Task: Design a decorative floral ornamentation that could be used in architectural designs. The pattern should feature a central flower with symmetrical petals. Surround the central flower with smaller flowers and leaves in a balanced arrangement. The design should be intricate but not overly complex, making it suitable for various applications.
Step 1243:
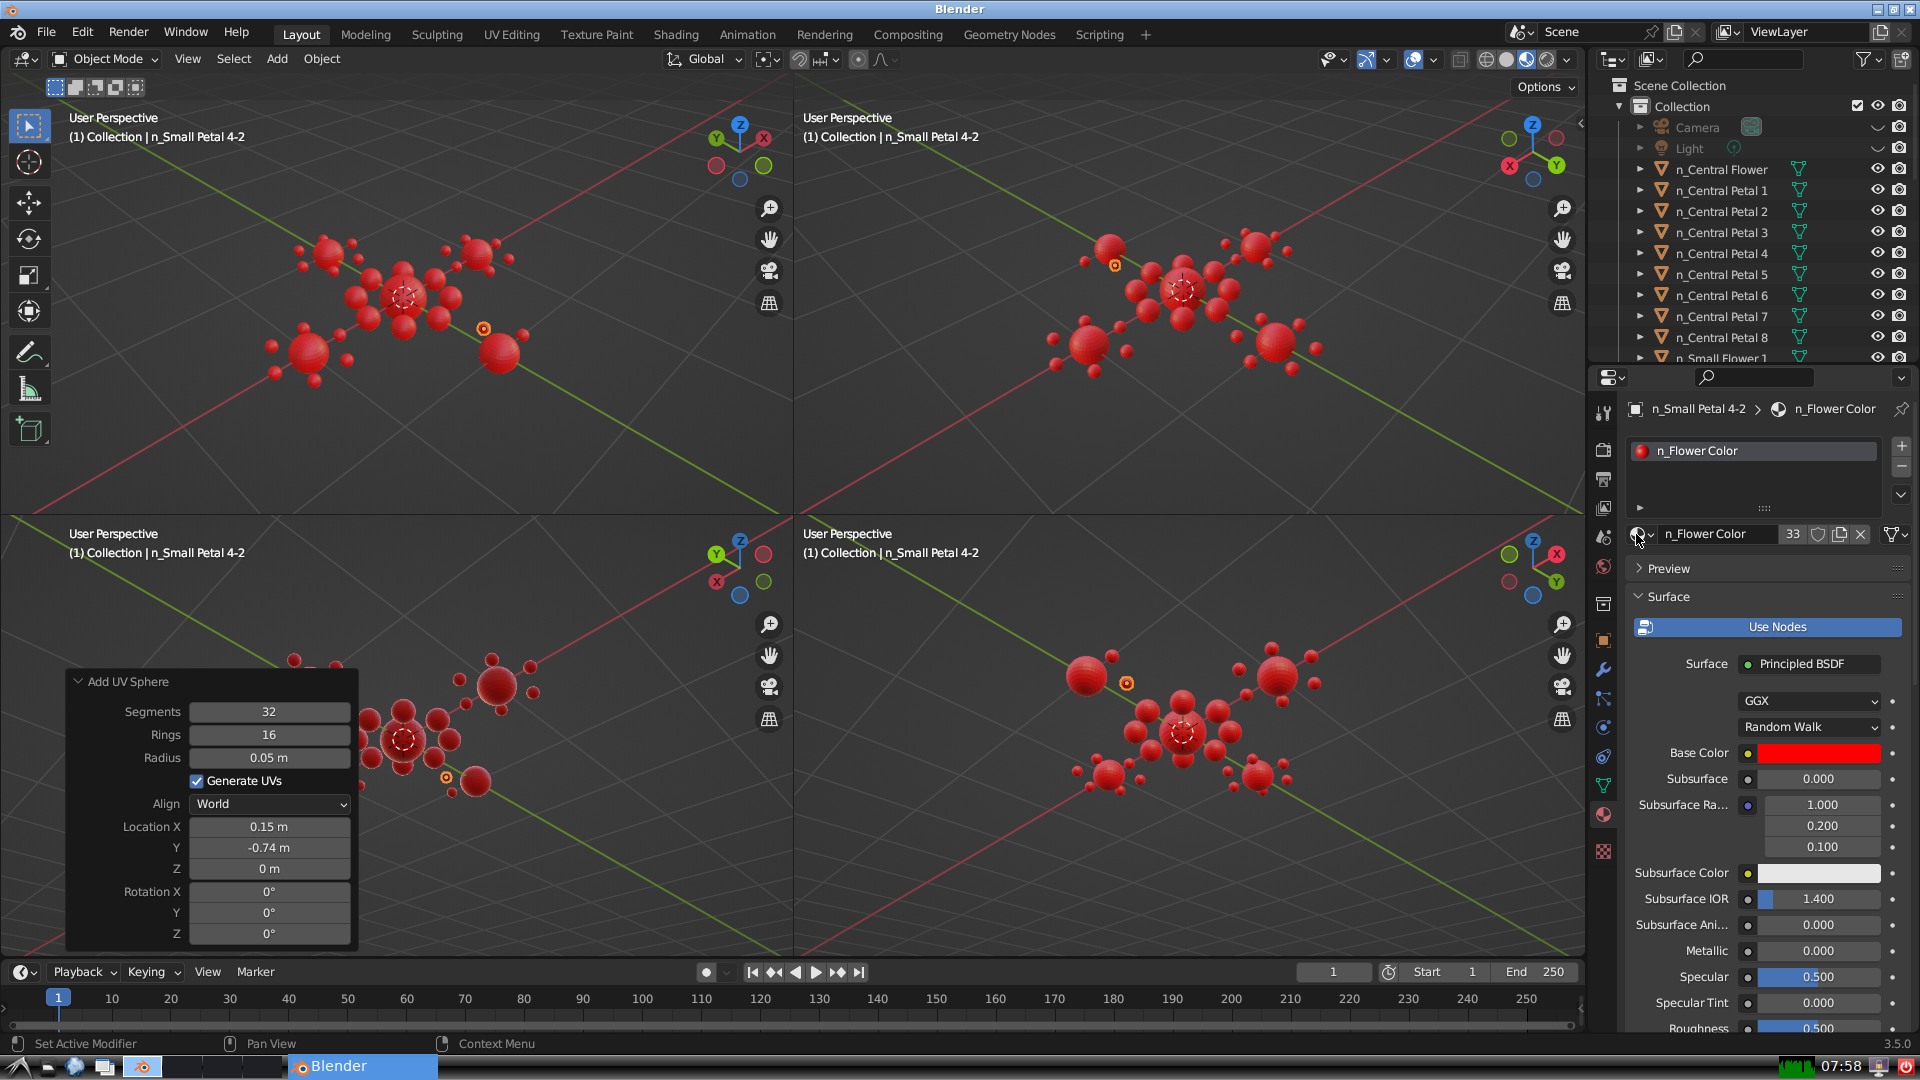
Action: {"mouse_move": [278, 58]}